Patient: sex F, age 65
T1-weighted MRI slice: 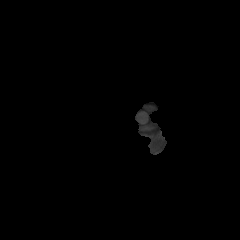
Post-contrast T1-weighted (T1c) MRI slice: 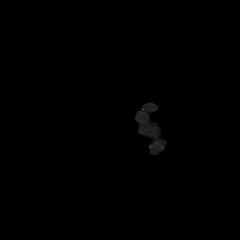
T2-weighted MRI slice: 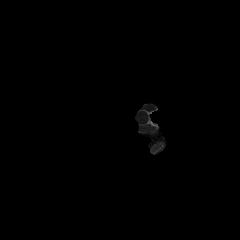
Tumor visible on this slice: no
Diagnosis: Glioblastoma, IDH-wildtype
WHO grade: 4